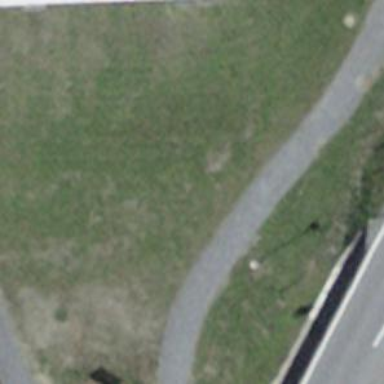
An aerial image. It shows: Path.